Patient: sex M, age 47
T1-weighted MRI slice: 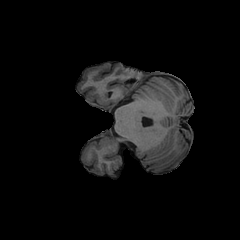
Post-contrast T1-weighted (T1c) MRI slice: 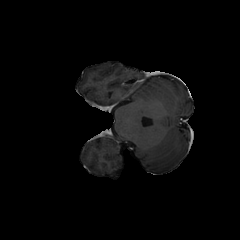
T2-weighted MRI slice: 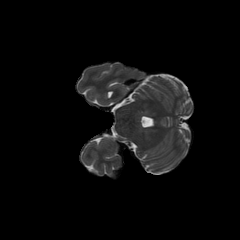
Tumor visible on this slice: no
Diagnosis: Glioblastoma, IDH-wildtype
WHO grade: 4